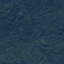
Land use / land cover class: Forest